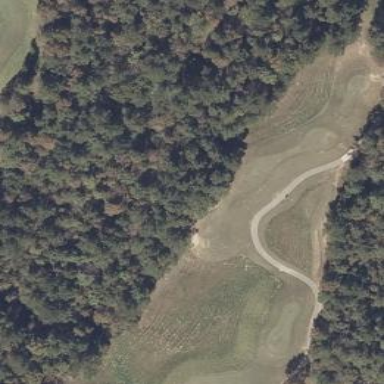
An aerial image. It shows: Grassy area designated as golf tee.